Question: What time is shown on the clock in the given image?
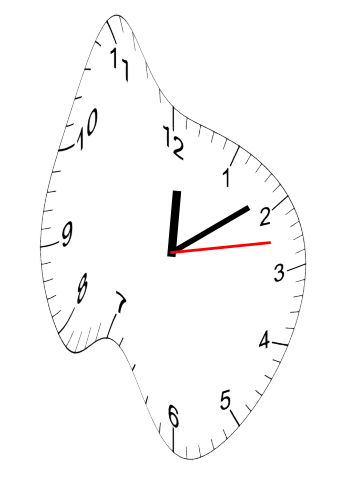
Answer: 12:09:13